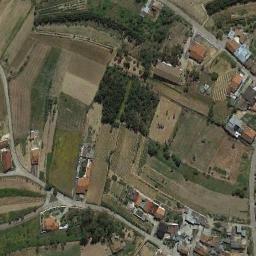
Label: terrace